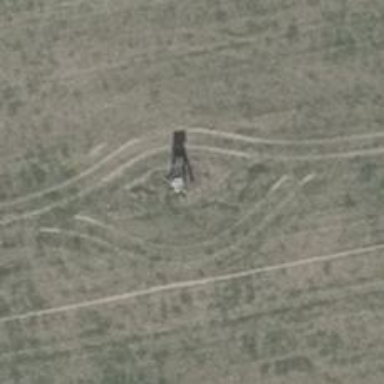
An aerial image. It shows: Hunting stand.